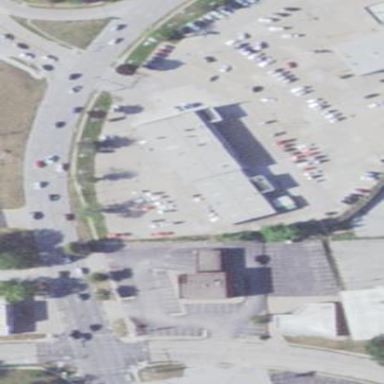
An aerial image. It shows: Building housing car shop.